Interaction volume radius: 5 \u00c5
Interaction volume height: 30 \u00c5
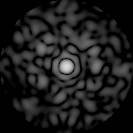
Disorder parameter: 0.8621